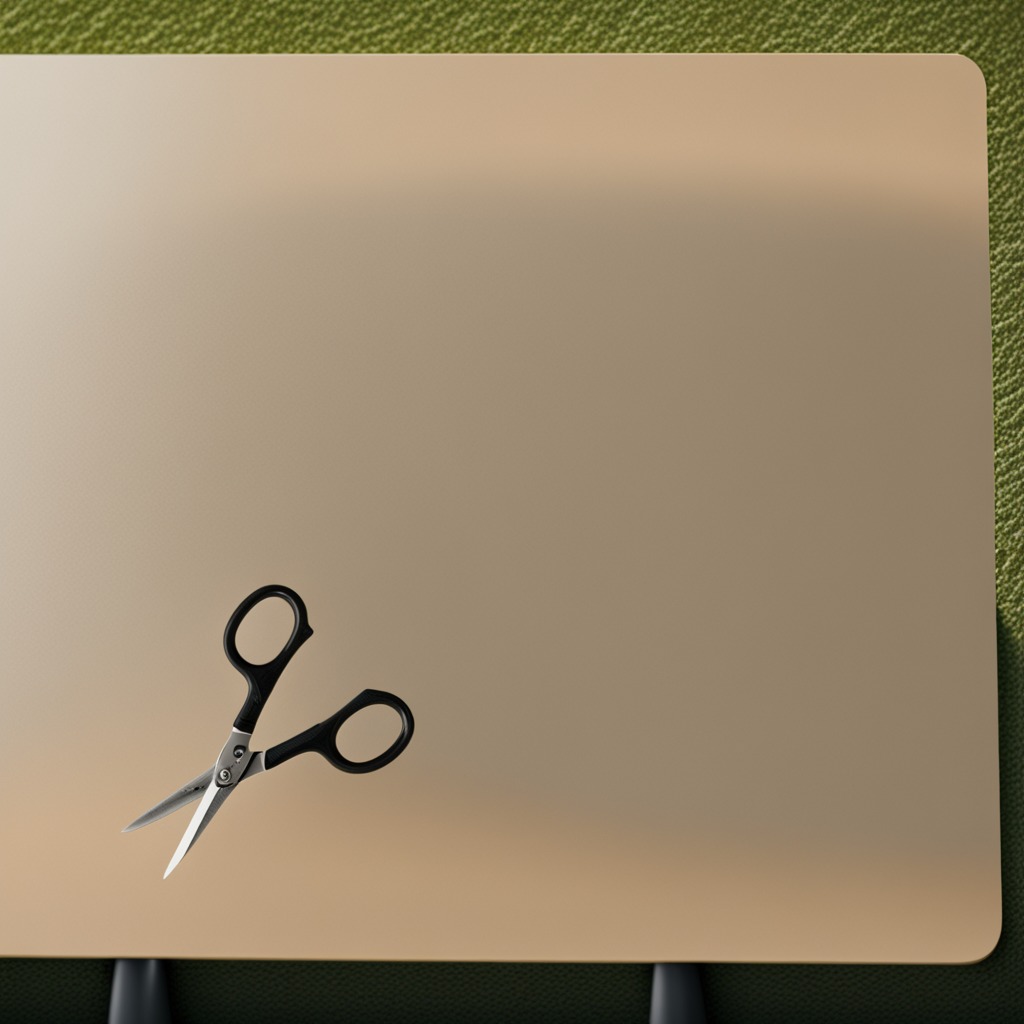
A scissor lies on the clean utility table in a temporary outdoor tool station.